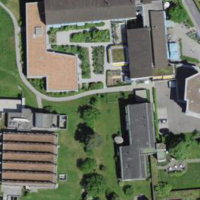
EUNIS habitat code: 54
Species observed at this site:
Cydonia oblonga